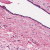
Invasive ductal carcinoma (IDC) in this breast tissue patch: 0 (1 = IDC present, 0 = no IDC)